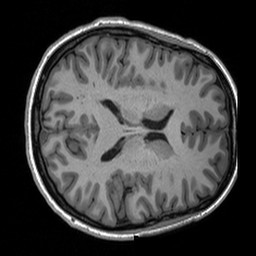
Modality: T1w
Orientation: axial
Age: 24
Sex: female
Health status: healthy
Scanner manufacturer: siemens
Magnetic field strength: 3 T
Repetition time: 2 s
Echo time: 0.00197 s